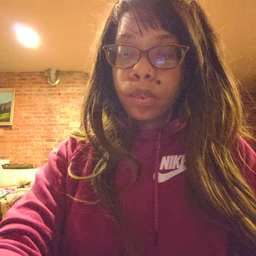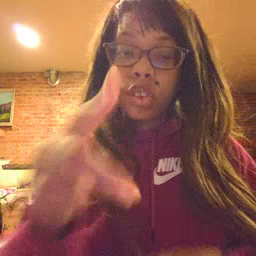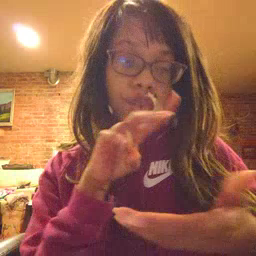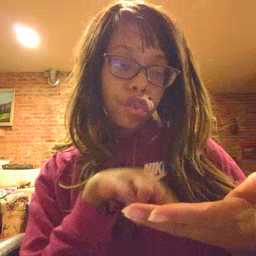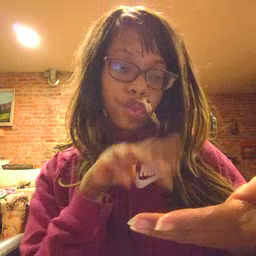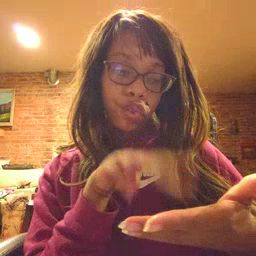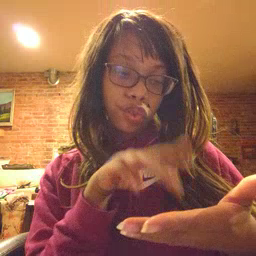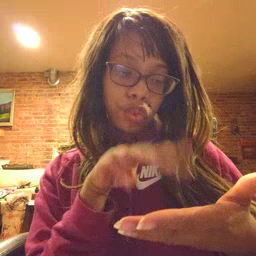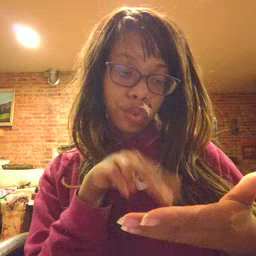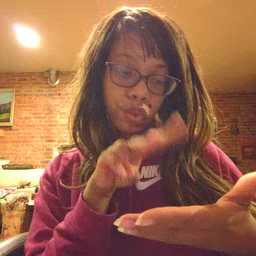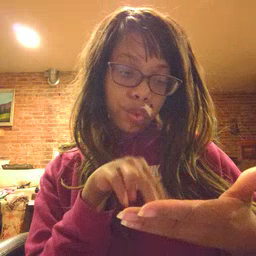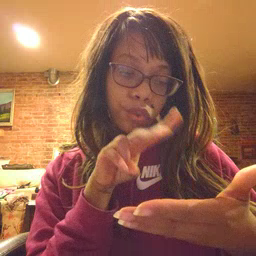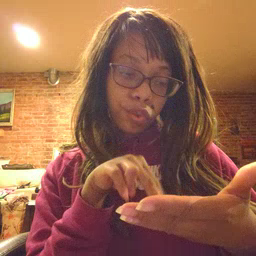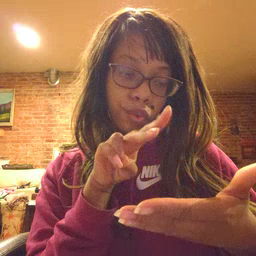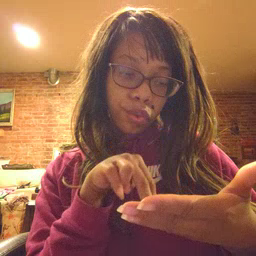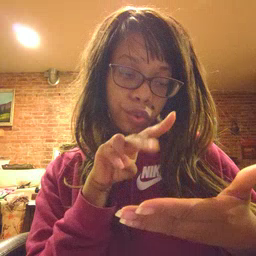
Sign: read